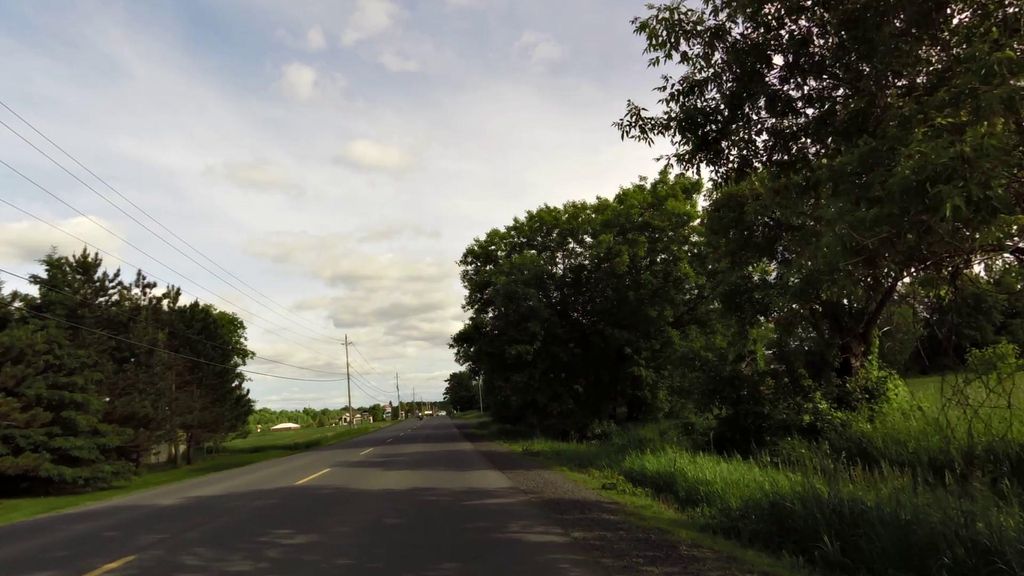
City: ottawa-gatineau